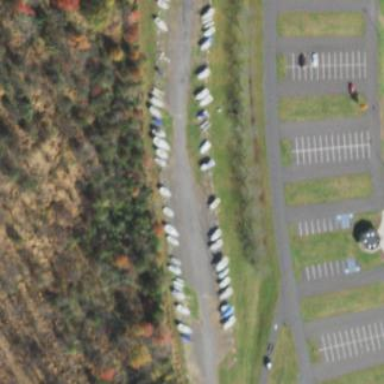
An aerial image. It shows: Boat storage facility.